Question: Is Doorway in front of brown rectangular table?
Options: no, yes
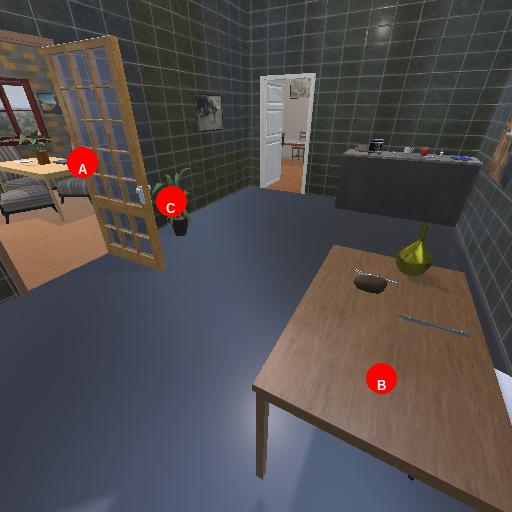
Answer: no